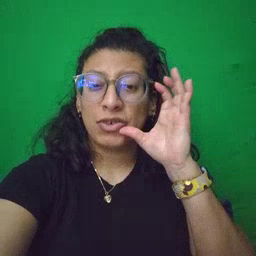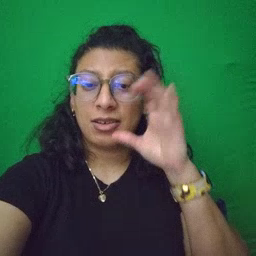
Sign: drink